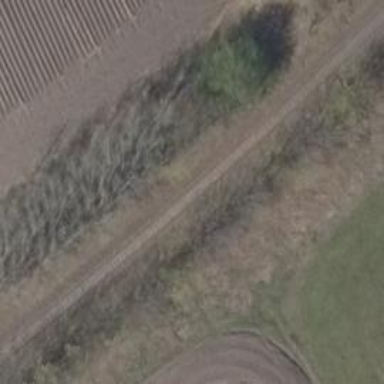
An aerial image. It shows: Rail spur service.